Question: firebase permission denied with these rules:
This rule allows anyone on the internet to view, edit, and delete
all data in your Firestore database. It is useful for getting
started, but it is configured to expire after 30 days because it
leaves your app open to attackers. At that time, all client
requests to your Firestore database will be denied.
Make sure to write security rules for your app before that time, or else
your app will lose access to your Firestore database
'''
rules_version = '2';
service cloud.firestore {
match /databases/{database}/documents {
match /{document=**} {
allow read, write: if false;
}
}
}
'''
screen shot of browser console

<URL>
code of reducer:
'''
import { GET_ALL_SCREAM, LOADING } from "../types";
import { db } from "../../firebase/config";
const initialState = {
data: [],
loading: false,
error: {},
};
export default function (state = initialState, action) {
switch (action.type) {
case GET_ALL_SCREAM:
db.collection("screams")
.get()
.then((data) => {
let screams = [];
data.forEach((doc) => {
screams.push({
id: doc.id,
...doc.data(),
});
});
return { ...state, loading: false, date: screams };
})
.catch((err) => {
console.error(err);
return { ...state, loading: false, error: { ...err.response } };
});
console.log("error is in somewhere");
return { ...state, loading: false, error: { "error": "something went wrong" } };
case LOADING:
return { ...state, loading: true };
default:
return state;
}
}
'''
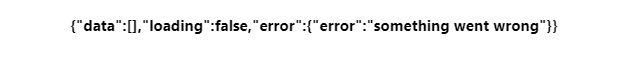
Answer: Makes the changes in your database rules like the following one.
'''
service cloud.firestore {
match /databases/{database}/documents {
match /{document=**} {
allow read, write;
}
}
}
'''